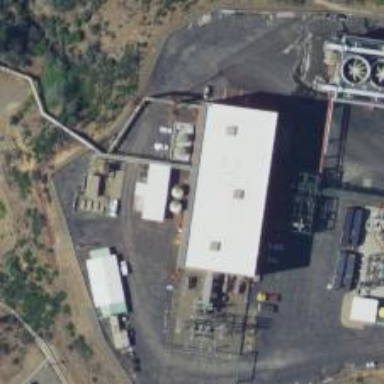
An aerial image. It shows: Generator is pictured.